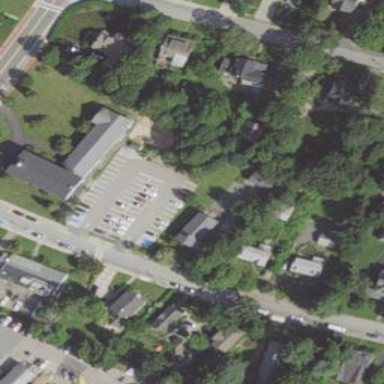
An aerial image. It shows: Parking area.